Aerial crown-view tile of a tropical tree (Barro Colorado Island, Panama), acquired 20250616:
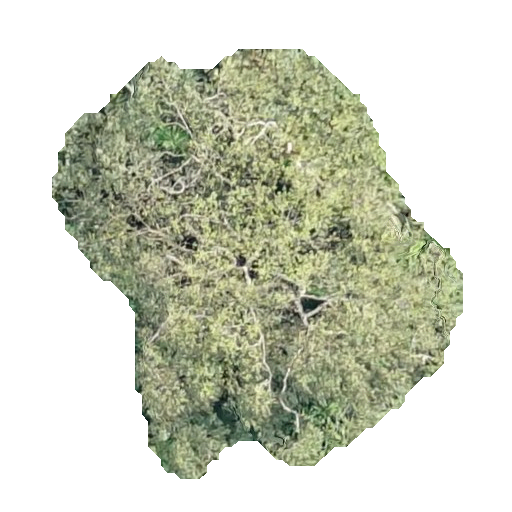
Species: Luehea seemannii
GBIF accepted scientific name: Luehea seemannii
Crown area: 171.849 m²